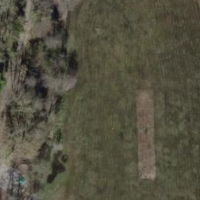
EUNIS habitat code: 16
Species observed at this site:
Pholidoptera griseoaptera